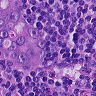
Metastatic tissue present: yes